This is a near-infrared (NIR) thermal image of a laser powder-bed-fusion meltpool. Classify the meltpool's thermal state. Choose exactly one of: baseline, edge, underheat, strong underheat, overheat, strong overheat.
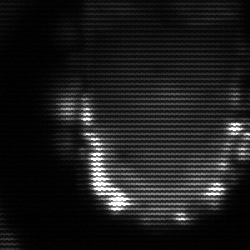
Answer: baseline